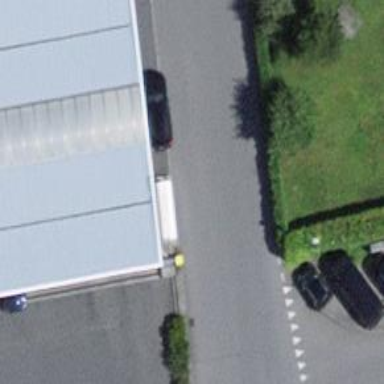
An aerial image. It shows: Post box is visible.